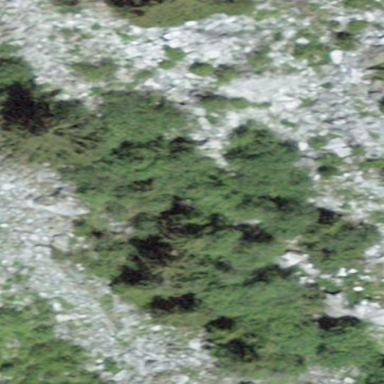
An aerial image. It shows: Forest area dominated by broadleaved trees.